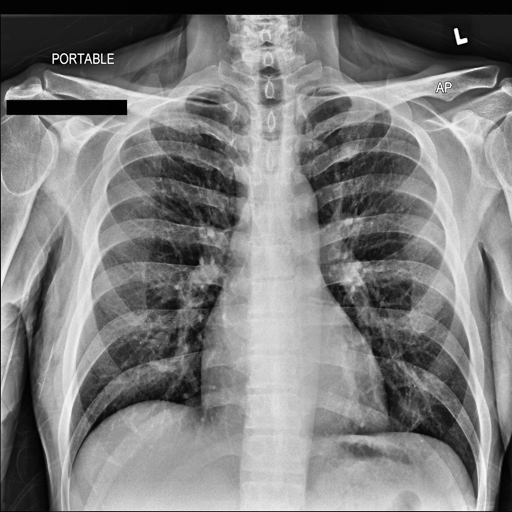
Finding: NORMAL